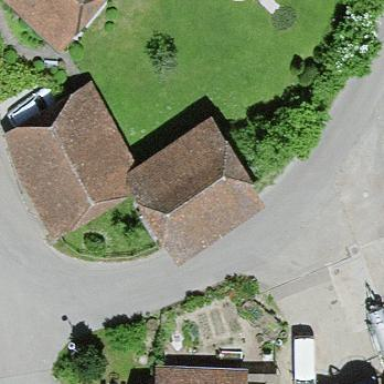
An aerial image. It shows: Barn.